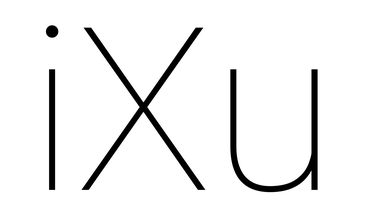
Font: Roboto_Thin